Question: I am trying to achieve this (yellow) without an image:

The most detailed border-generator I found is <URL>.
It doesn't work with it though.
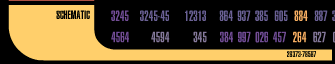
Answer: Yes, this can be achieved using a combination of an inset 'box-shadow' and a 'border-radius' on the bottom left hand side.
The 'border-radius' on the bottom left side produces the curved bottom side and the inset 'box-shadow' produces the colored area. The curvature of the bottom side (both inner and outer) can be increased/decreased by adjusting the 'border-radius' on the parent container.
'''
.bordered {
position: relative;
width: 300px;
height: 75px;
padding-left: 25px;
background: transparent;
border-bottom-left-radius: 40px;
box-shadow: inset 100px -15px 0px darkorange;
text-transform: uppercase;
font-weight: bold;
font-size: 12px;
}
.bottom-right {
position: absolute;
right: 10px;
bottom: 2px;
color: black;
font-size: 11px;
}
/* just for demo */
body {
background: black;
}
'''
'''
<div class="bordered"><span>Schematic</span>
<span class="bottom-right"><PHONE></span>
</div>
'''